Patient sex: M
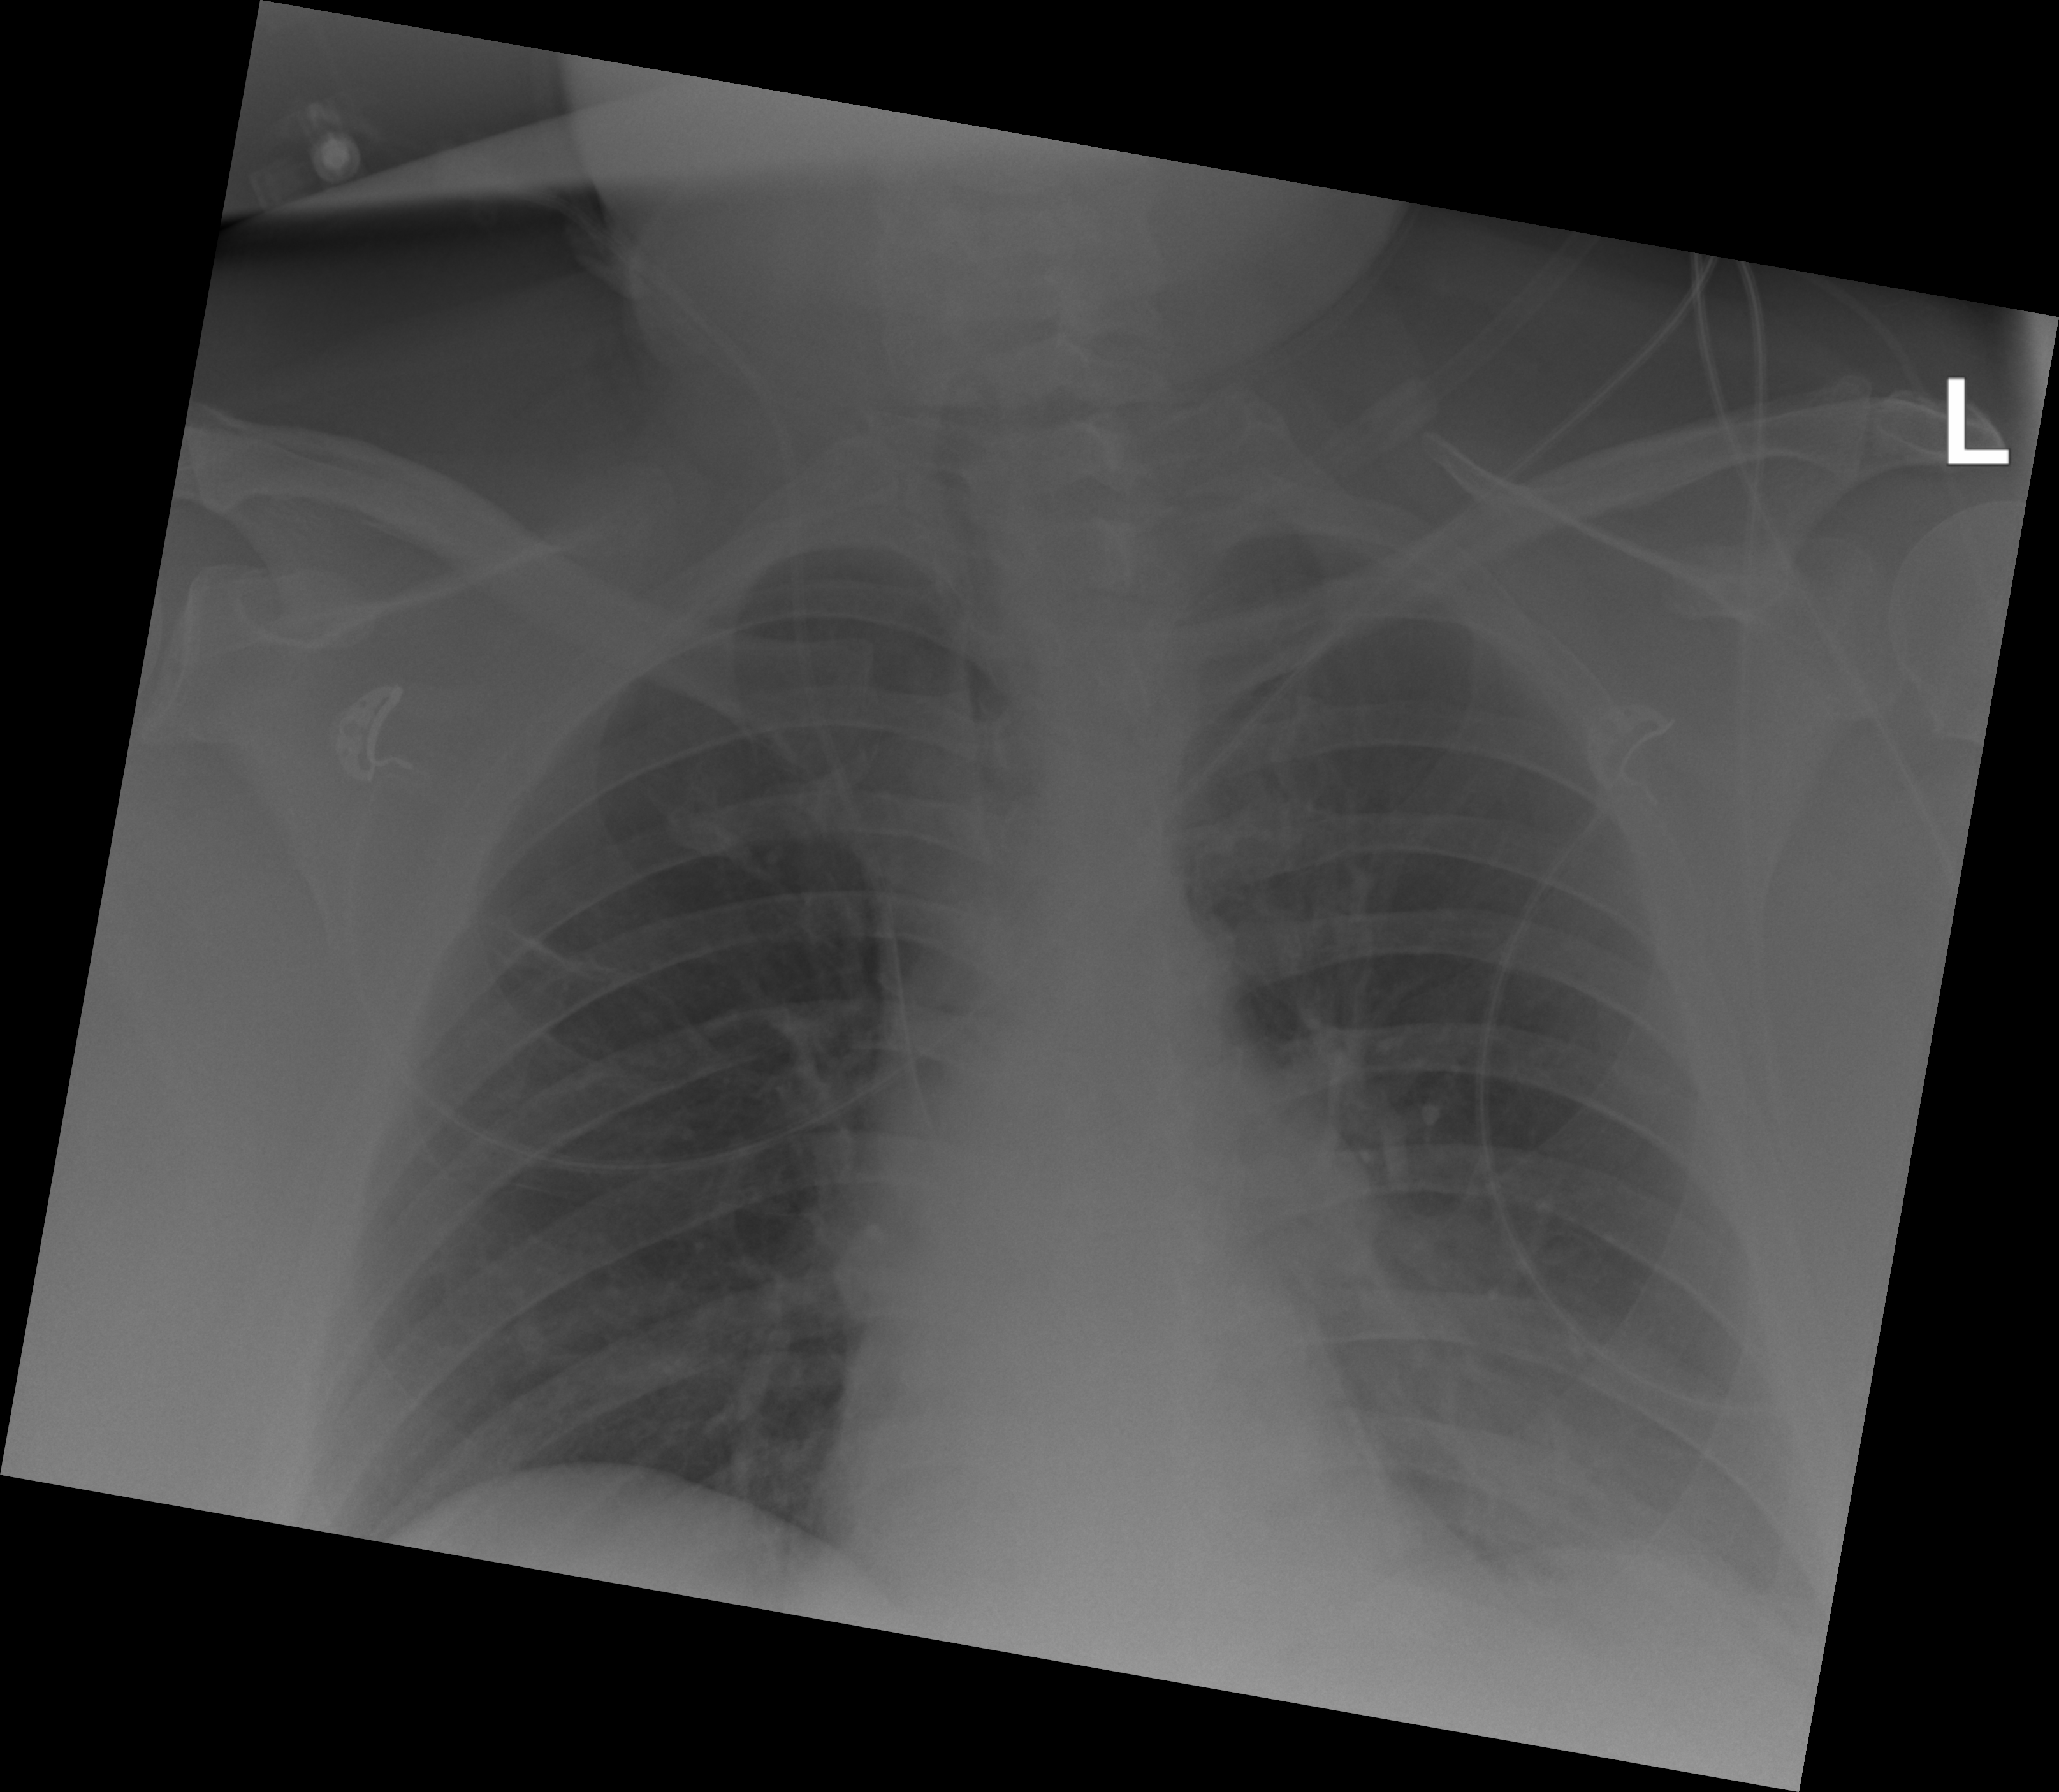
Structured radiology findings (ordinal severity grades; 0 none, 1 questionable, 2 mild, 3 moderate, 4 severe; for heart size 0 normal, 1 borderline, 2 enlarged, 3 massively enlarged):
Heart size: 2
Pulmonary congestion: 0
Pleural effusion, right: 0
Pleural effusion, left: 2
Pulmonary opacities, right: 0
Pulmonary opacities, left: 0
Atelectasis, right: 2
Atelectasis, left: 2